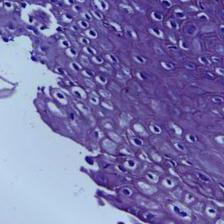
Diagnosis: Normal